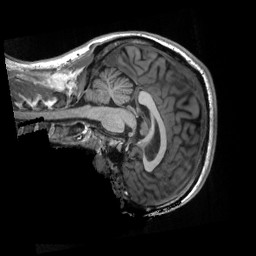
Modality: T1w
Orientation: sagittal
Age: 30